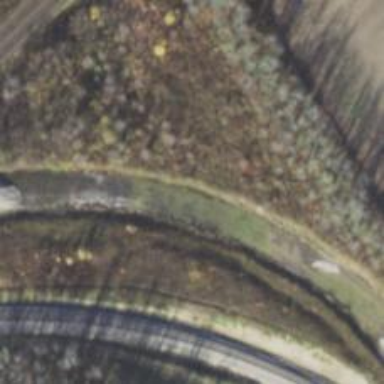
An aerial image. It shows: Railway siding with rails.